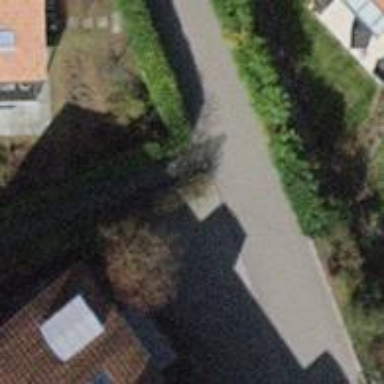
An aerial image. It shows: Path made of paving stones.